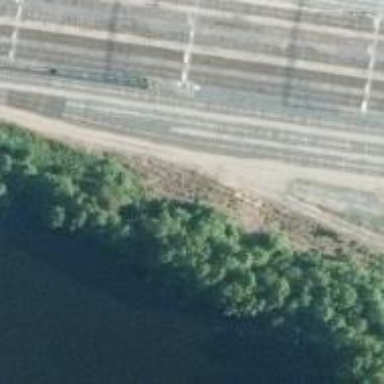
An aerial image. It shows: Disused railway spur service.